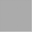
Piece: xx